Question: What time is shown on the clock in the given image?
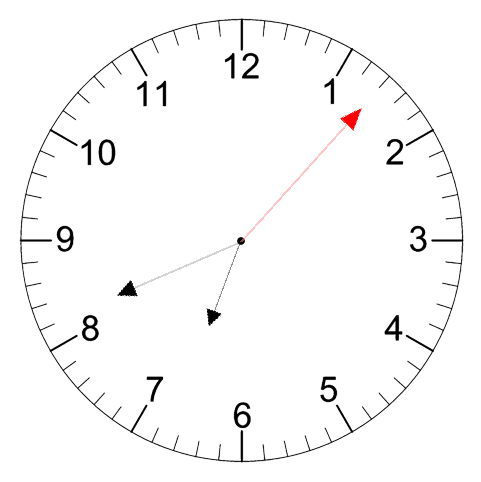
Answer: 06:41:07